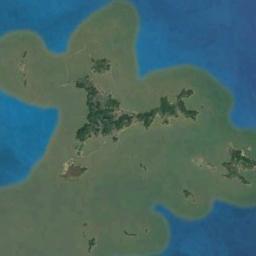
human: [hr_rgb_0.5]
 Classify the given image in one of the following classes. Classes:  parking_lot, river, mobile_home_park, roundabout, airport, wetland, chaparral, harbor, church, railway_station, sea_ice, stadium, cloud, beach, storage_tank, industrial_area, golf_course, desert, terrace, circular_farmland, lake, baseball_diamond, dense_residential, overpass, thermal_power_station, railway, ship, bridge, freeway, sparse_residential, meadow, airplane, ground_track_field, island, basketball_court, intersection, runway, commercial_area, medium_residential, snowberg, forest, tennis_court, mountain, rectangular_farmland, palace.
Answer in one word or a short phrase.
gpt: island